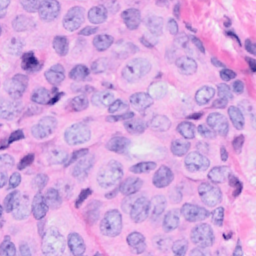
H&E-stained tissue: Breast